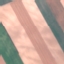
Land use / land cover class: AnnualCrop